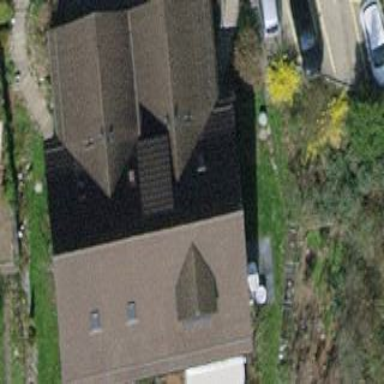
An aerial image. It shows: Semi-detached house.